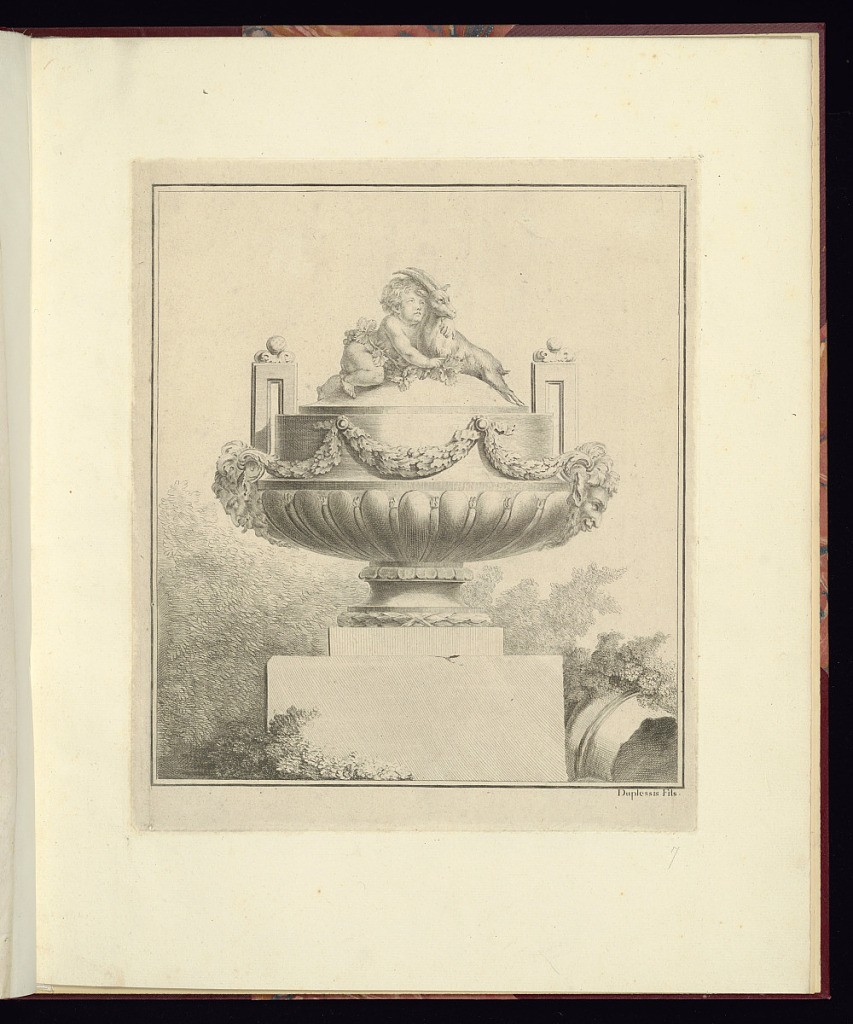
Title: Ornamental Vase Design
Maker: Jean Claude Thomas Duplessis, French, 1730-1783
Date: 1775-1780
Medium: Etching on paper
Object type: Print
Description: Lidded vase with a putto and goat sculpted at the top, wrapped in a grape vine. The vase has a festoon of leaves draped across, a satyr mascaron on either side, and gadrooning at the base. The two handles of the vase are rectangular and project upward. The vase is elevated on a stepped pedestal with an indication of leaves and trees growing around it. On the lower right side of the image is a broken column capital. The plate is signed but not numbered.